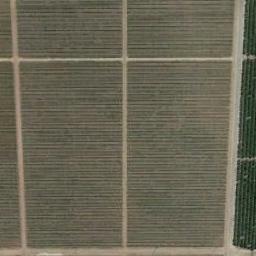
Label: rectangular_farmland